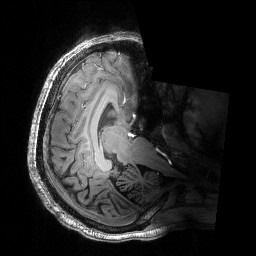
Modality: T1w
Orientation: axial